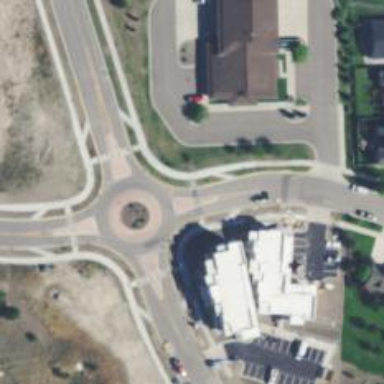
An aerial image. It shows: Uncontrolled road crossing.